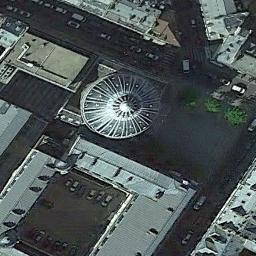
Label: church